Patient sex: M
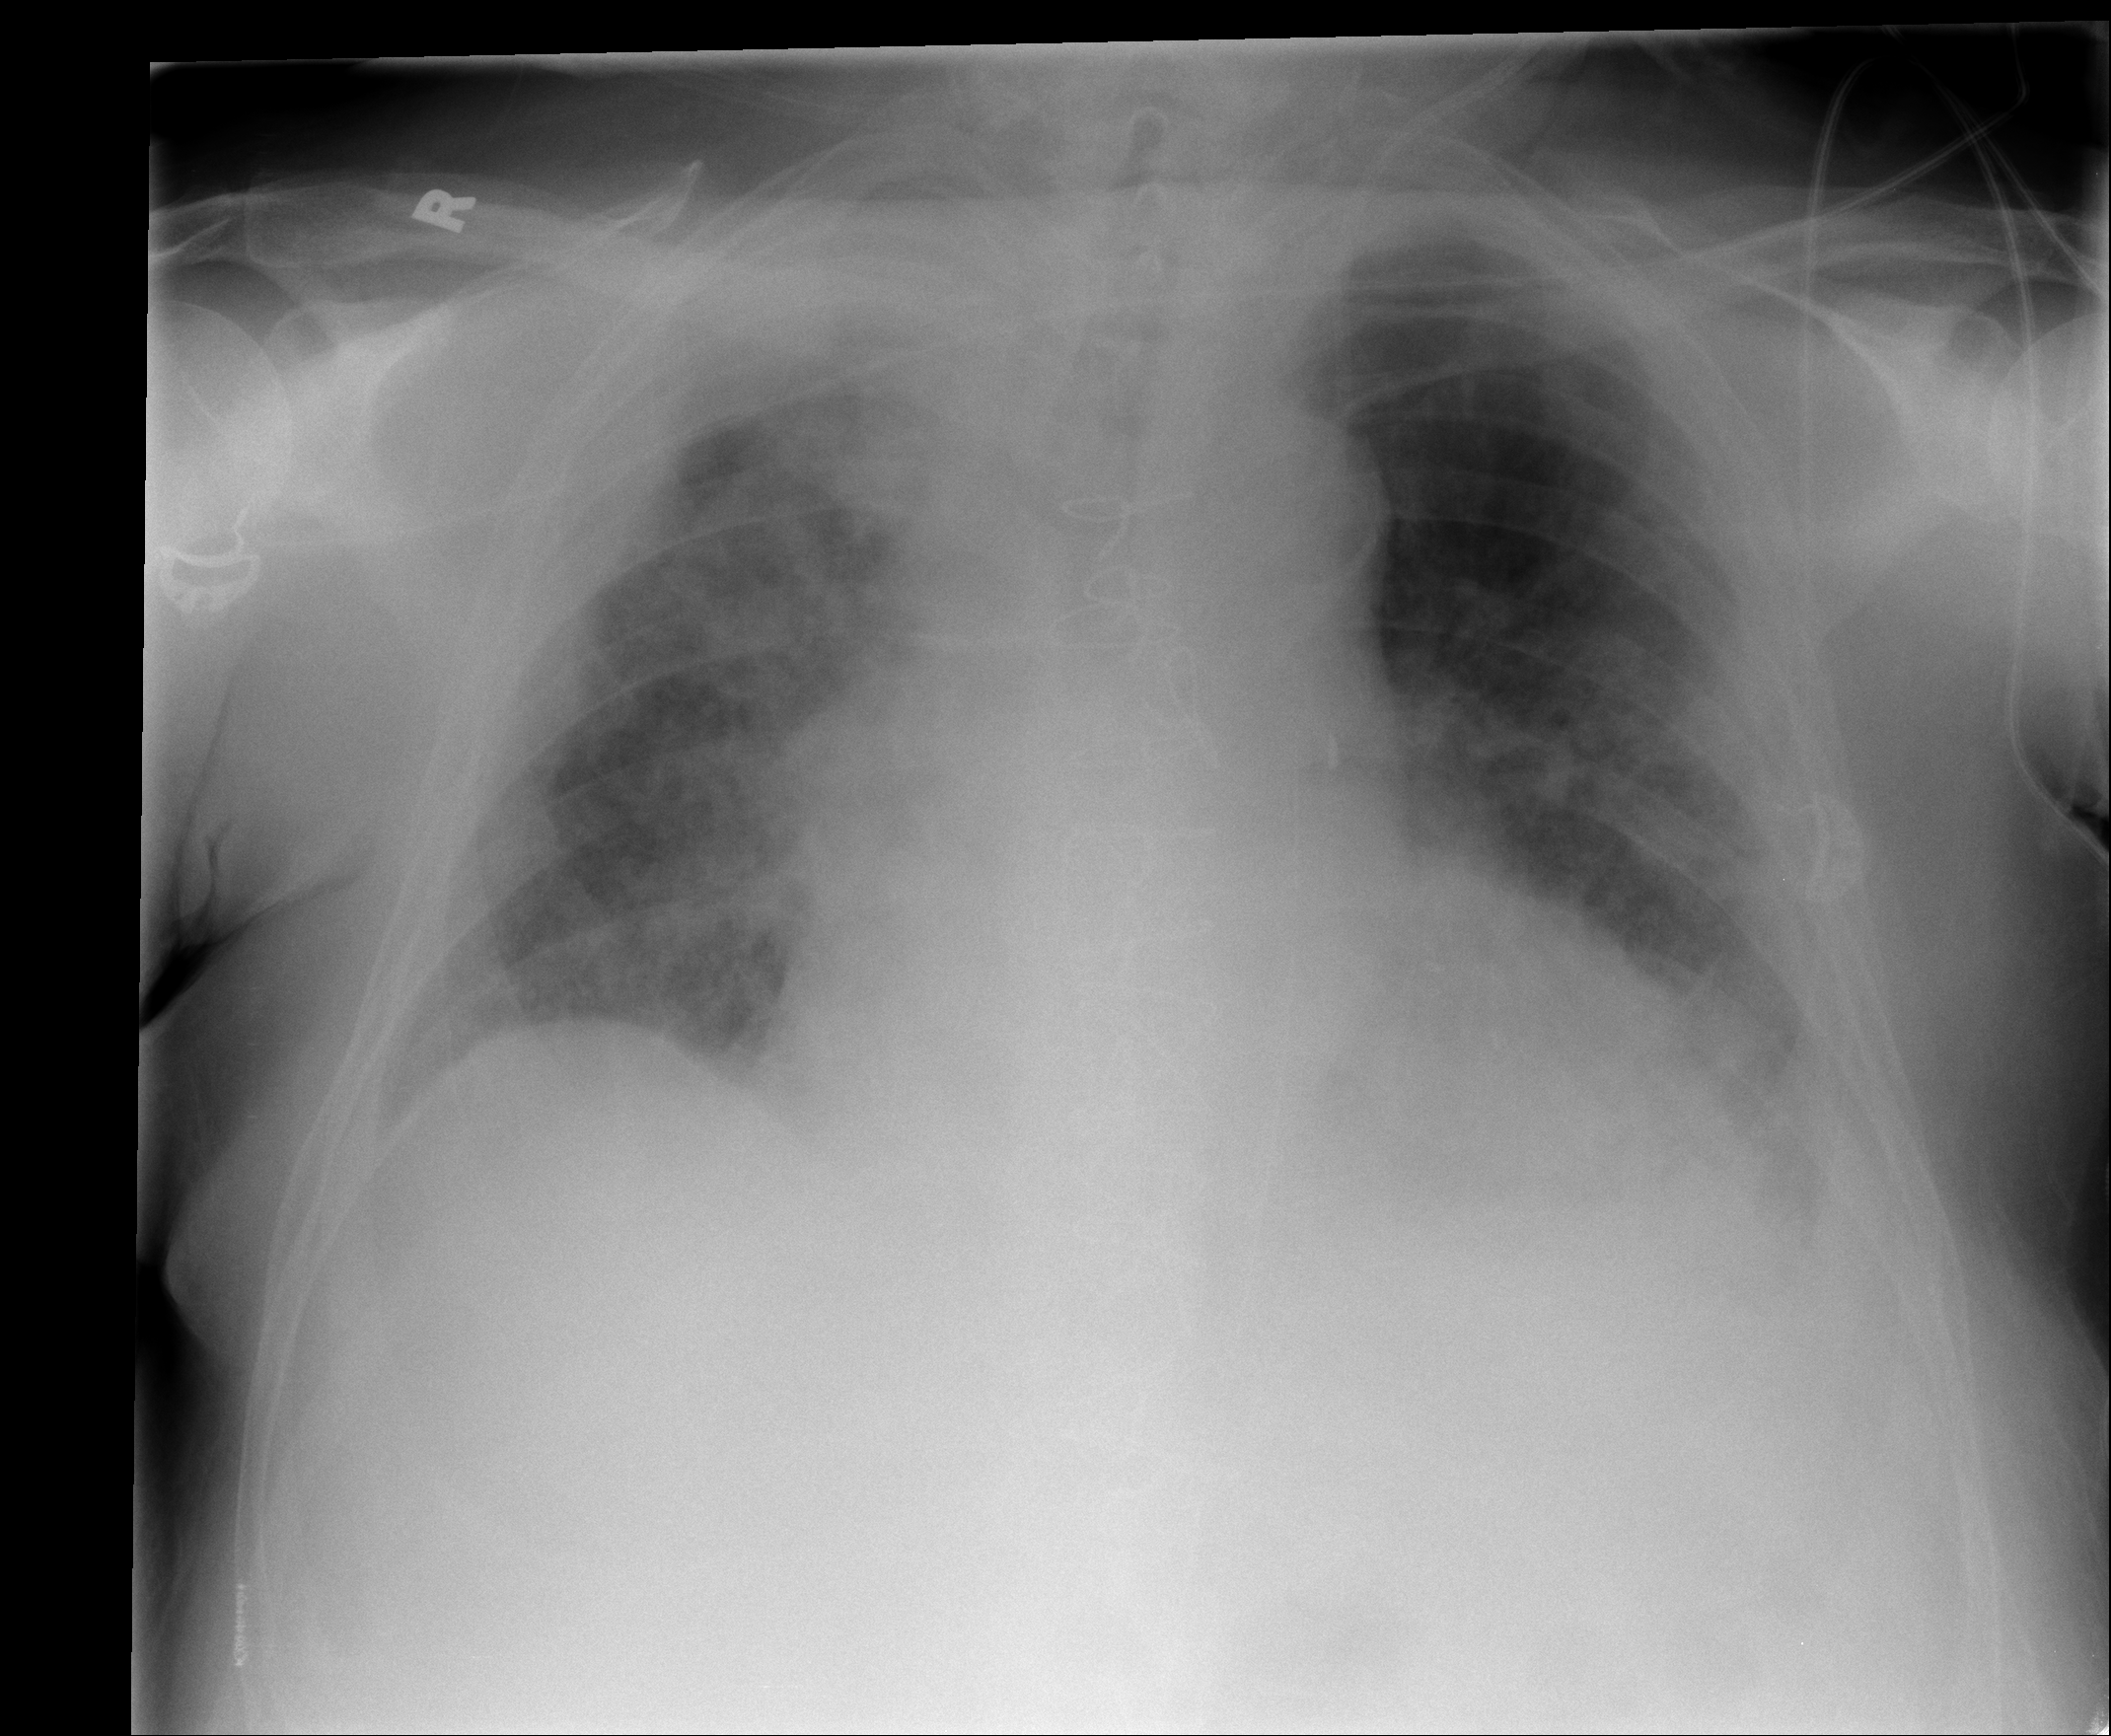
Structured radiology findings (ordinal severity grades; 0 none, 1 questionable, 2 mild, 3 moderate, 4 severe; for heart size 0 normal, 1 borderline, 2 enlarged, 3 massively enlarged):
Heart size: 2
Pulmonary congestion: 2
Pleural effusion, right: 0
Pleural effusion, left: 2
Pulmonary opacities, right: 2
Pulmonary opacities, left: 2
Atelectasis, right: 2
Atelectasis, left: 2